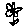
Label: flower